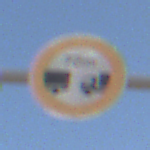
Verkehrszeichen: VerbotUnterschreitenMindestabstand
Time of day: Midday
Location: Outdoor (Nature)
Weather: PartlyCloudy
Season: NotSpecified
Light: Natural